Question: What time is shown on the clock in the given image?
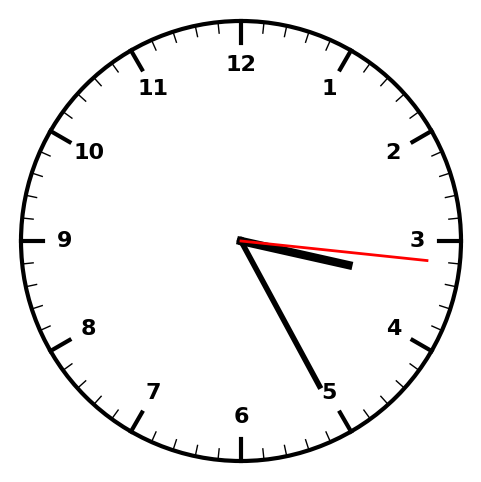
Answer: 03:25:16